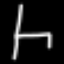
Label: chair